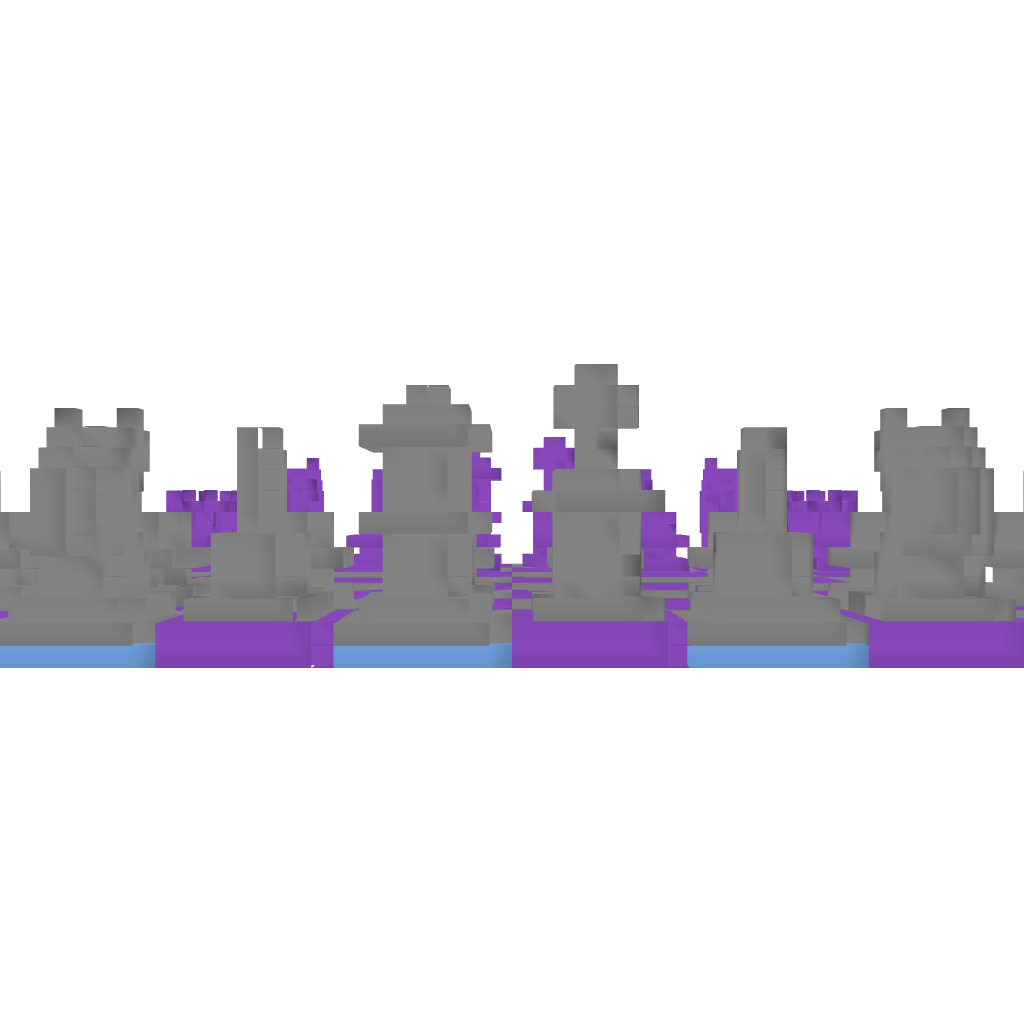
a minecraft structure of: chessboard bad low quality